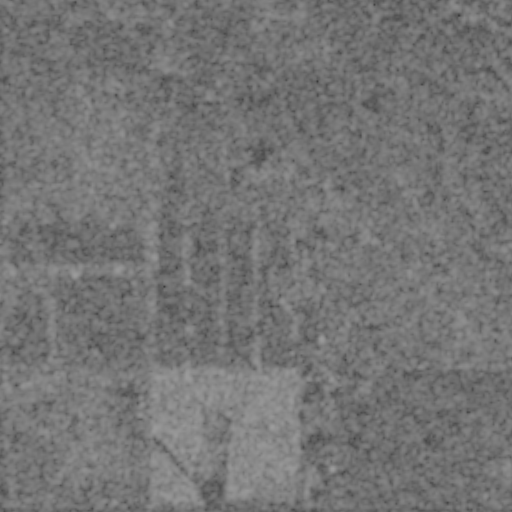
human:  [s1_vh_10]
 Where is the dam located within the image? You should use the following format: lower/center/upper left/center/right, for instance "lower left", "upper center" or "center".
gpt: The dam is located in the upper right of the image.
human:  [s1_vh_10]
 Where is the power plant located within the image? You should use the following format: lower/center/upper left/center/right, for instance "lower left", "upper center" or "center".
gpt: There is no power plant in the image.

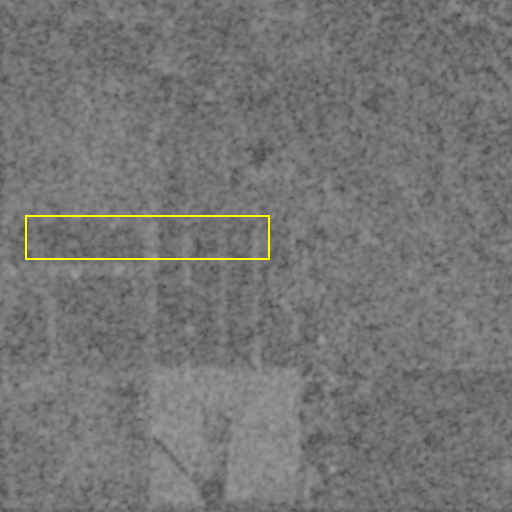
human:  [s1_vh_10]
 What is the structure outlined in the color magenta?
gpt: There is no magenta outline.
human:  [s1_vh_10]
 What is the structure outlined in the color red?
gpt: There is no structure outlined in red.